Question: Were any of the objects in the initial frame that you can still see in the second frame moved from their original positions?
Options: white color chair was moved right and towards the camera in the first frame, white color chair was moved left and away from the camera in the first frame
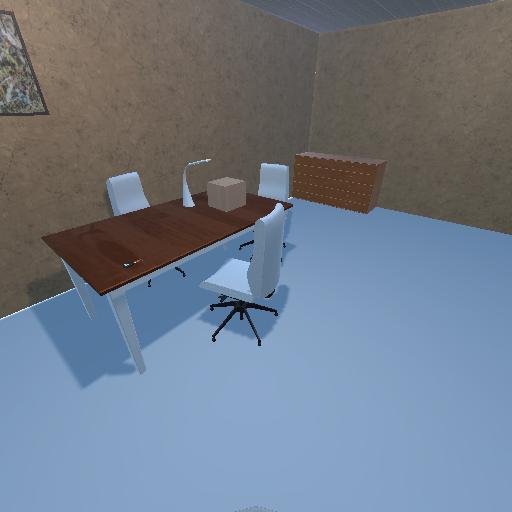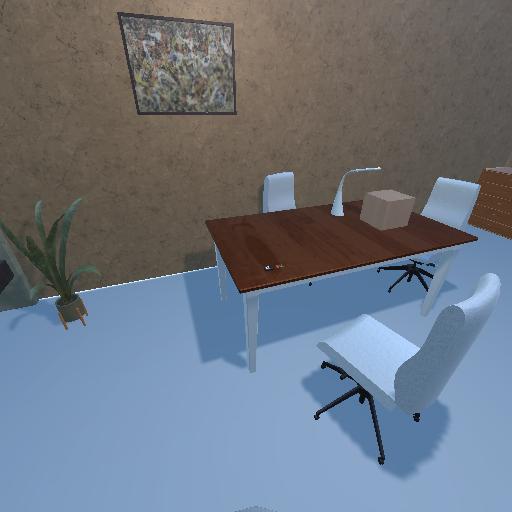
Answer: white color chair was moved right and towards the camera in the first frame